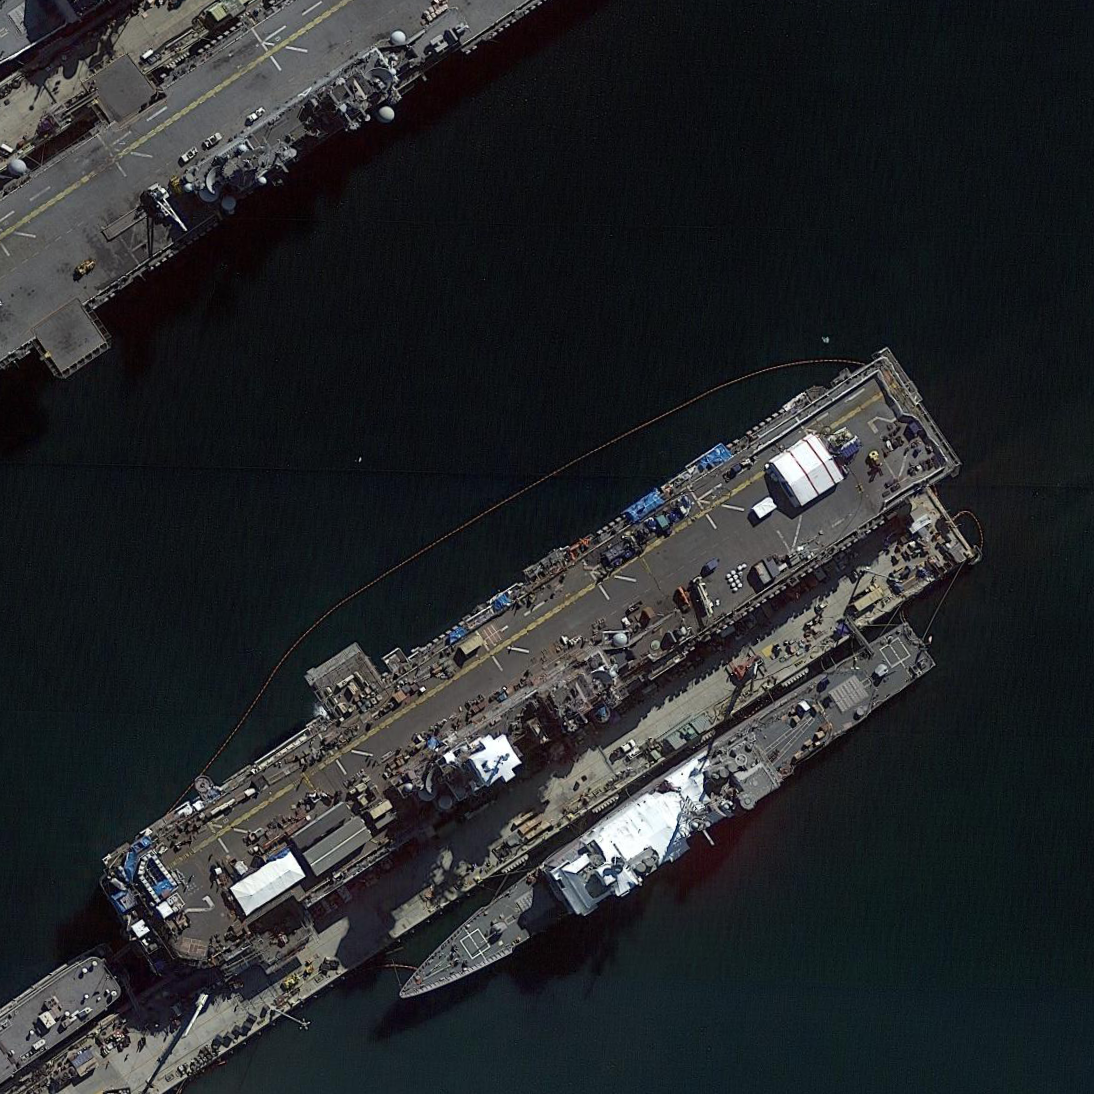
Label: assault